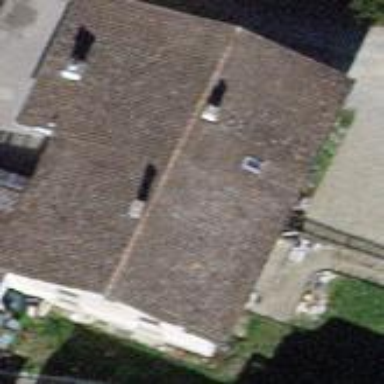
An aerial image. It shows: Gabled roof house.